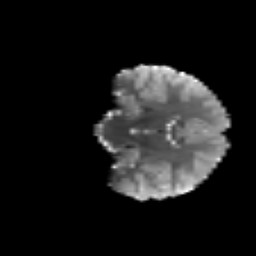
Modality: T2w
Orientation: coronal
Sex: male
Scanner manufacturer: siemens
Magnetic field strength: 3 T
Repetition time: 5 s
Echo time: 0.071 s